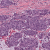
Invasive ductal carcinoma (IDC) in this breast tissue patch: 1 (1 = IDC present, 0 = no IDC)